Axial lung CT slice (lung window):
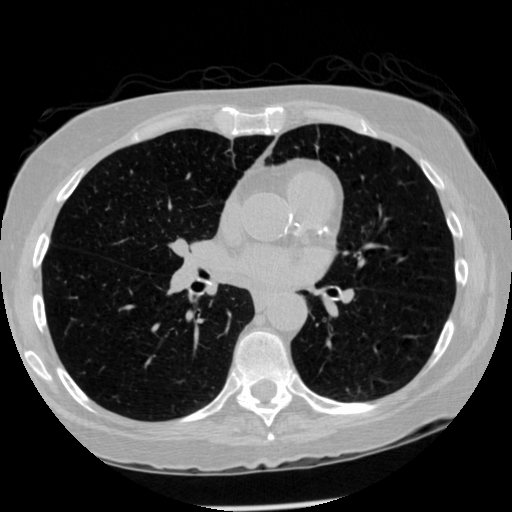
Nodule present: no